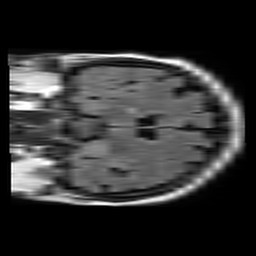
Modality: FLAIR
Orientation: coronal
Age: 67
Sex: female
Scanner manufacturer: philips
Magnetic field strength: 1.5 T
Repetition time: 10 s
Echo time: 0.11 s